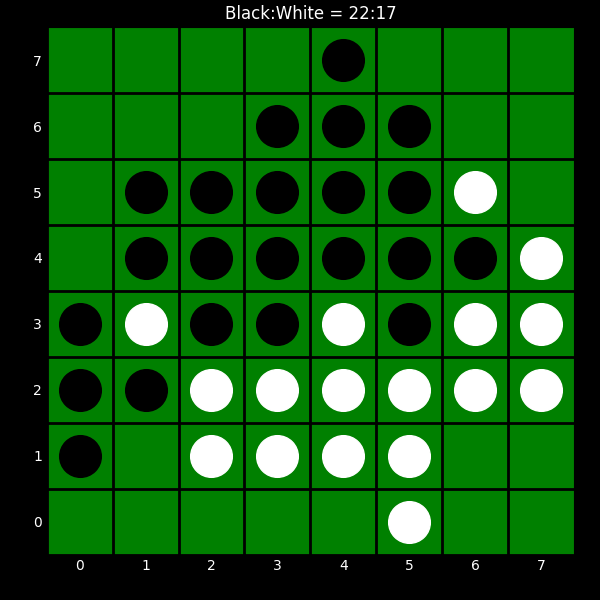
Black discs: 22
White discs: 17